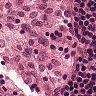
Metastatic tissue present: no